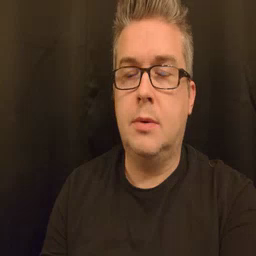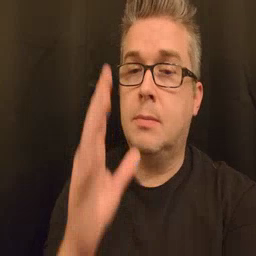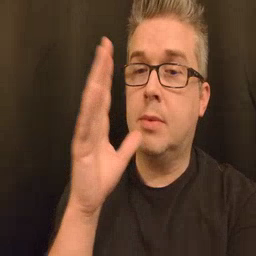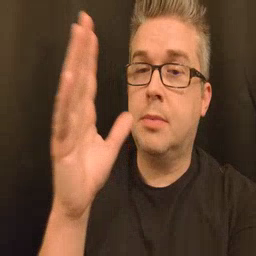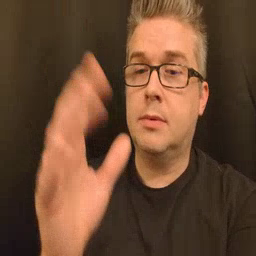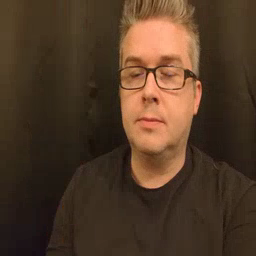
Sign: grandma